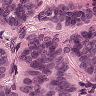
Metastatic tissue present: yes